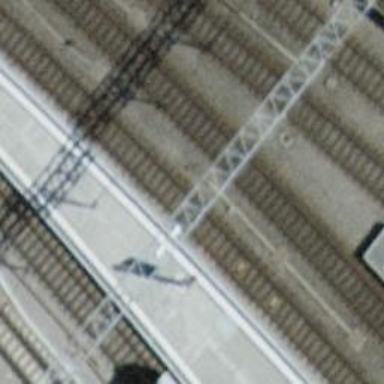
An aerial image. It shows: Single railway track with electrification through contact line.